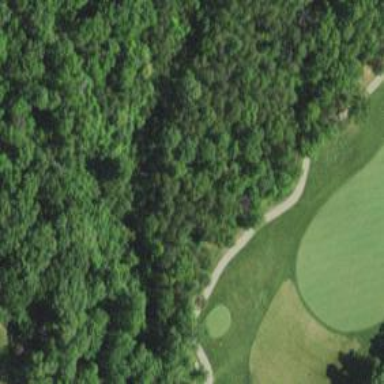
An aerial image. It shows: Path for both road and golf.